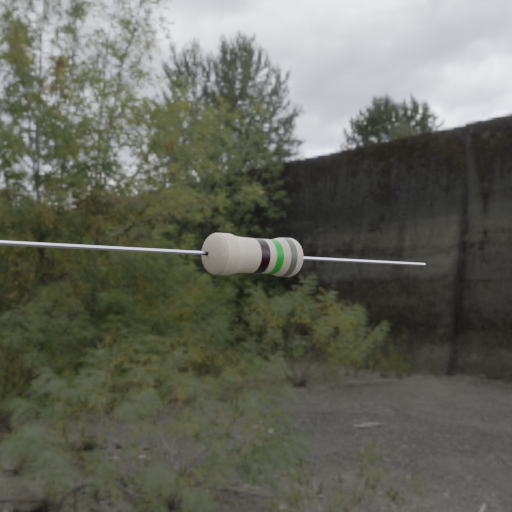
Resistor colour bands (in order): black, green, gray